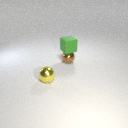
small brown metal sphere below small green rubber cube